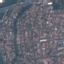
Land use / land cover: Residential